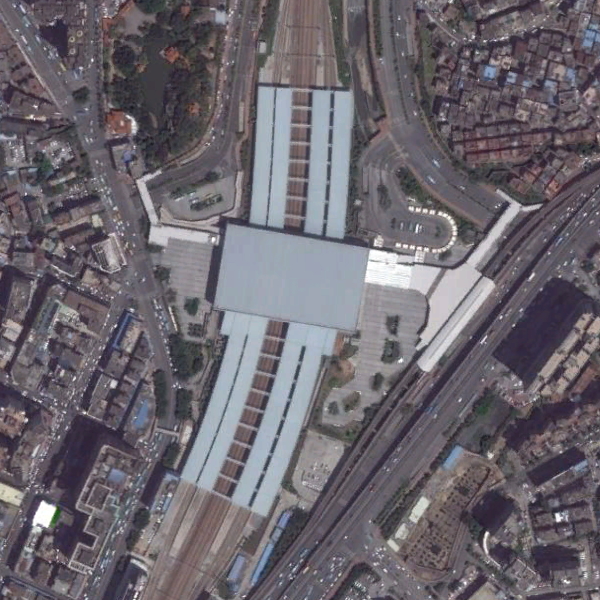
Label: RailwayStation